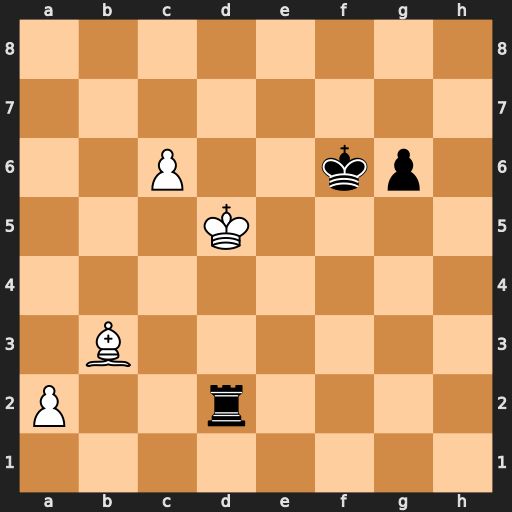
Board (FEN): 8/8/2P2kp1/3K4/8/1B6/P2r4/8
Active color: w
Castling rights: -
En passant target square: -
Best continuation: Kc5 Ke7 c7 Kd7 Kb6